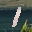
Label: 1